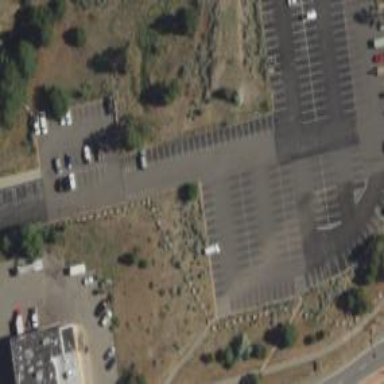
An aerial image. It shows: Parking area with asphalt surface.